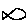
Label: fish